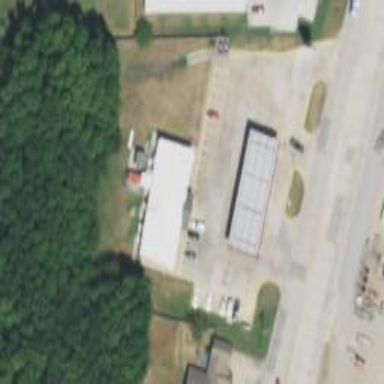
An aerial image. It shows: Retail establishment providing fuel services.